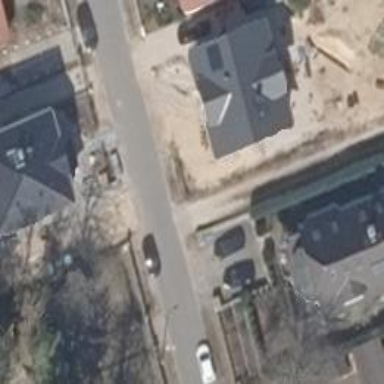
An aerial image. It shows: Smooth asphalt road in residential area.